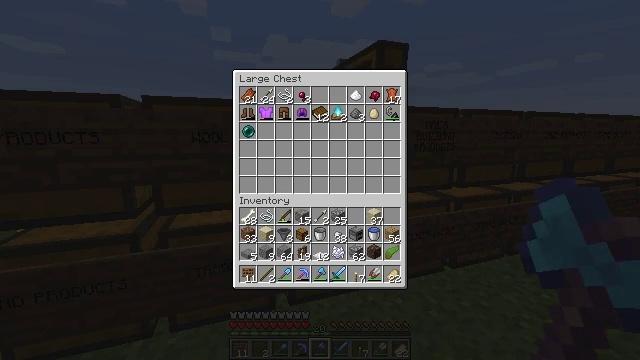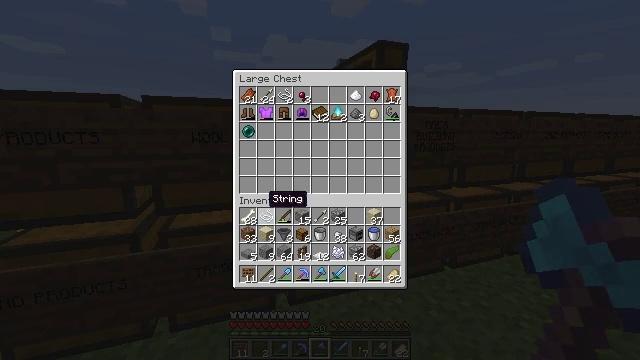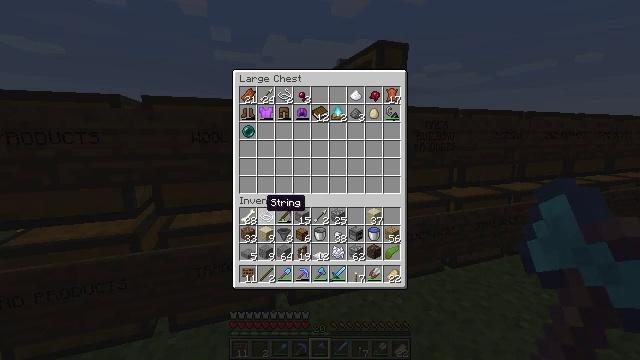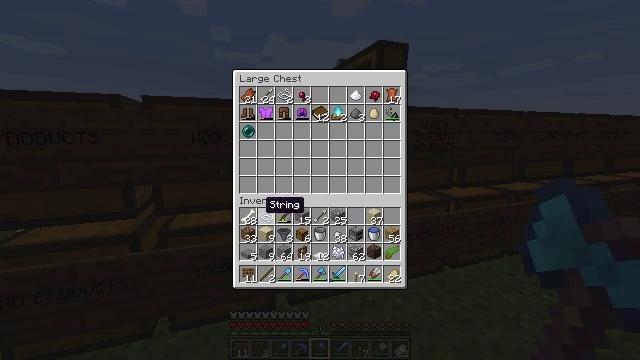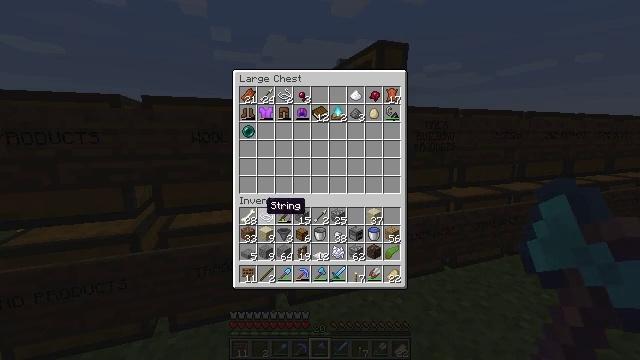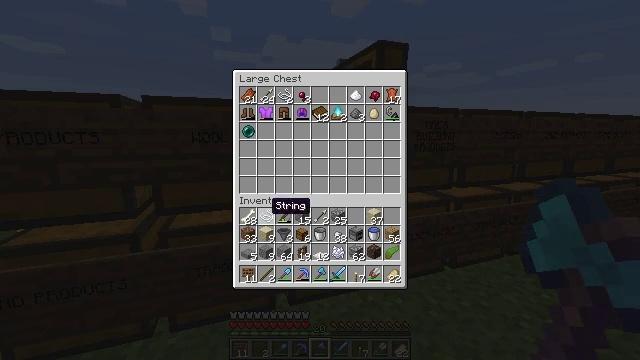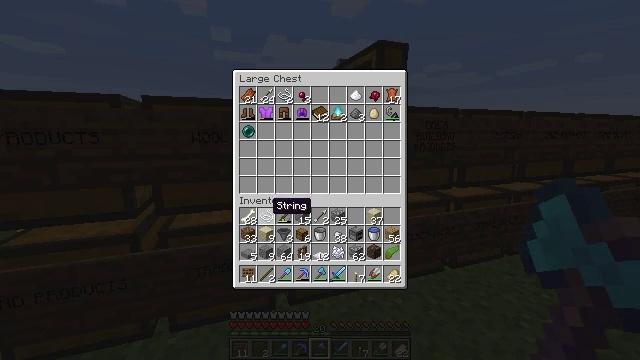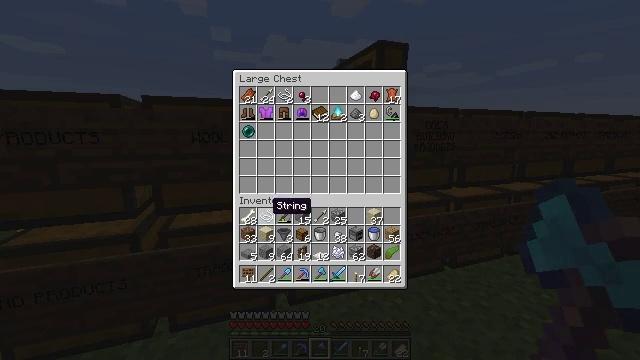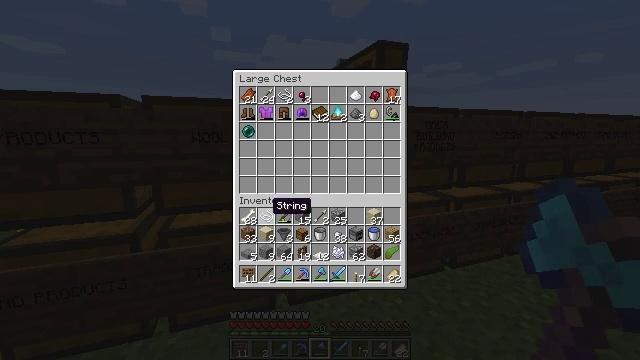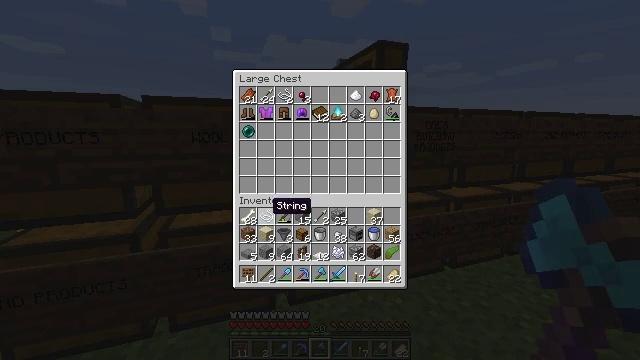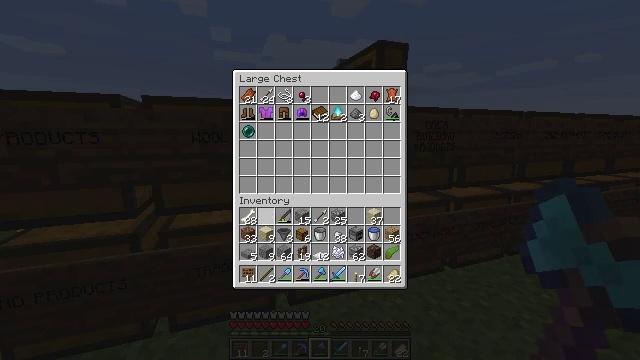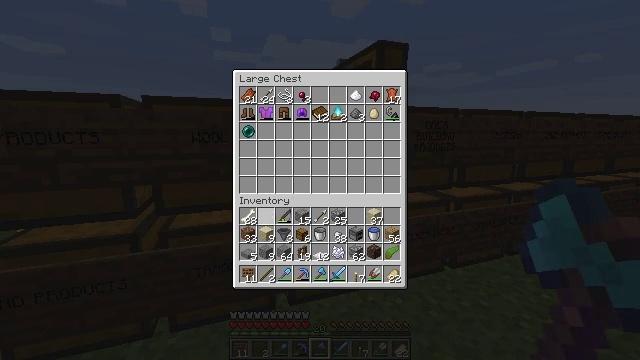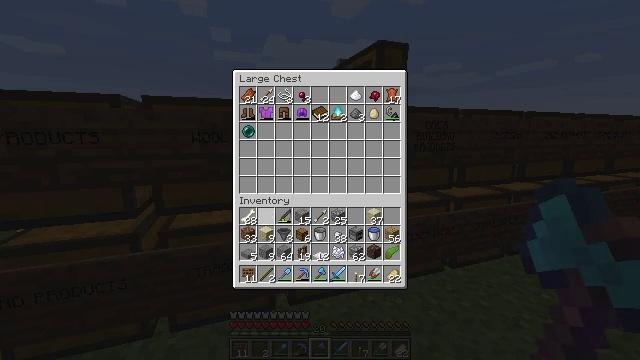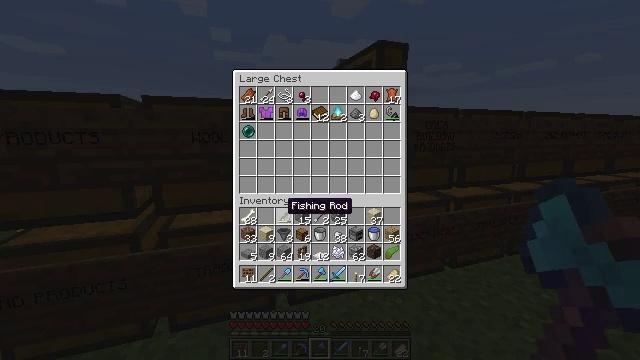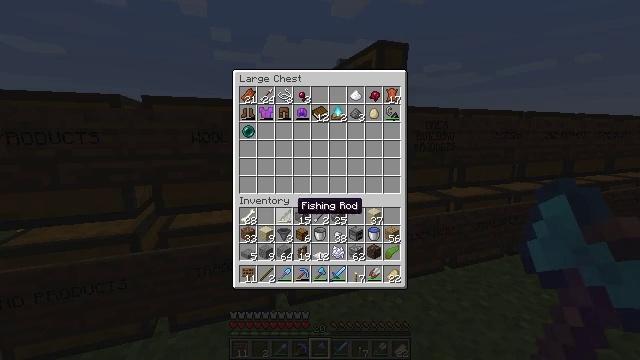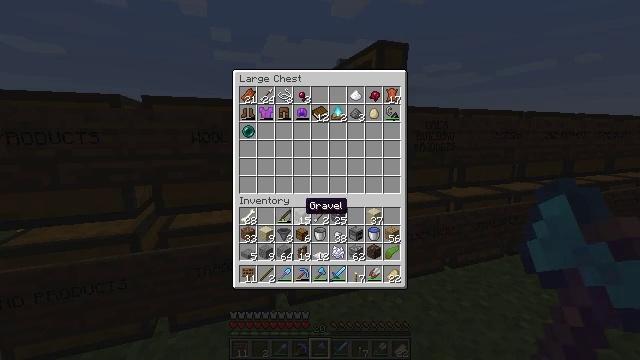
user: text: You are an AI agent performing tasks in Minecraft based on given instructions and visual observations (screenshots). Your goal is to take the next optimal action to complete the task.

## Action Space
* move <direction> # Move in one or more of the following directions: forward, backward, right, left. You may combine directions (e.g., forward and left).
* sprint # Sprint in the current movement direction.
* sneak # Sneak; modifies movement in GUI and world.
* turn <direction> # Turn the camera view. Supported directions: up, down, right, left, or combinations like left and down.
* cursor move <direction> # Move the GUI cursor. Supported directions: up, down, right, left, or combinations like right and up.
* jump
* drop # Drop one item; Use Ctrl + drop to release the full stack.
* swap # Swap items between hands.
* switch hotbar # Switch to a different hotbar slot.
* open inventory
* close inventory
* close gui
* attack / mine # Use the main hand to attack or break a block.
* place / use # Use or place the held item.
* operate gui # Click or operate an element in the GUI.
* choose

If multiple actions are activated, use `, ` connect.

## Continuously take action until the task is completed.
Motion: motion action
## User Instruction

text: Mine the torch on the wall.
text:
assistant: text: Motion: sneak
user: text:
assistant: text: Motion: sneak
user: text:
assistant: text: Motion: sneak
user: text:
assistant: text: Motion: sneak
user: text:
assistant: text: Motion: sneak
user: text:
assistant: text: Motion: sneak
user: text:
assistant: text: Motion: sneak
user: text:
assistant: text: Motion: sneak
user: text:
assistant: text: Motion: sneak
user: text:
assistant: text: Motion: sneak, operate gui
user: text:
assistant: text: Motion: sneak, operate gui
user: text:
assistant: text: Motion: sneak
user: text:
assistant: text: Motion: sneak, cursor move right
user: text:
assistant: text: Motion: sneak, cursor move right
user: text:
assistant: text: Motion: sneak, cursor move right
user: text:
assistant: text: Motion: sneak, cursor move right
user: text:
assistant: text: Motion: sneak
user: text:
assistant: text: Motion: sneak
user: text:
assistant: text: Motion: sneak
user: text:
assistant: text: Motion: sneak
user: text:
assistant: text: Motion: sneak
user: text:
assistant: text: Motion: sneak
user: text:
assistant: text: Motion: sneak
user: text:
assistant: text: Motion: sneak
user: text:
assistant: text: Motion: sneak
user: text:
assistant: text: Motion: sneak, operate gui
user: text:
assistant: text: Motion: sneak, operate gui
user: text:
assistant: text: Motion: sneak, operate gui
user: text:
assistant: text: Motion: sneak, cursor move left
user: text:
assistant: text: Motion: sneak, cursor move left